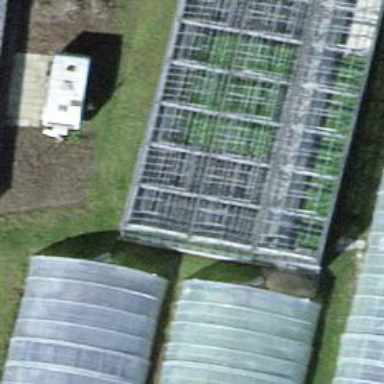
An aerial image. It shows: Greenhouse.